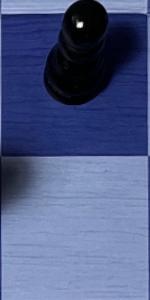
Label: Empty